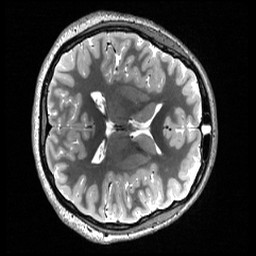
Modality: T2w
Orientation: axial
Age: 22
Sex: female
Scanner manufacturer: siemens
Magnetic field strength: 3 T
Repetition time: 3.2 s
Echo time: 0.566 s